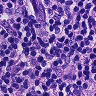
Metastatic tissue present: no